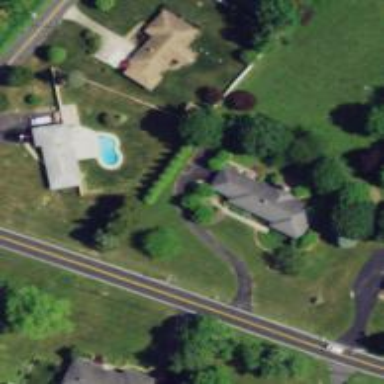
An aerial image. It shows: Driveway.